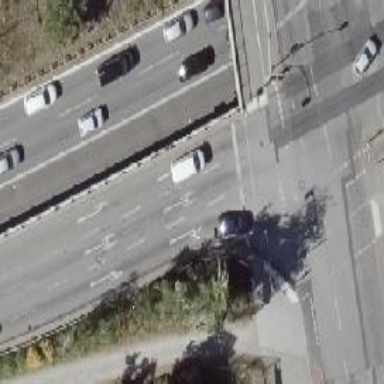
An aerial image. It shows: Road with traffic signals.